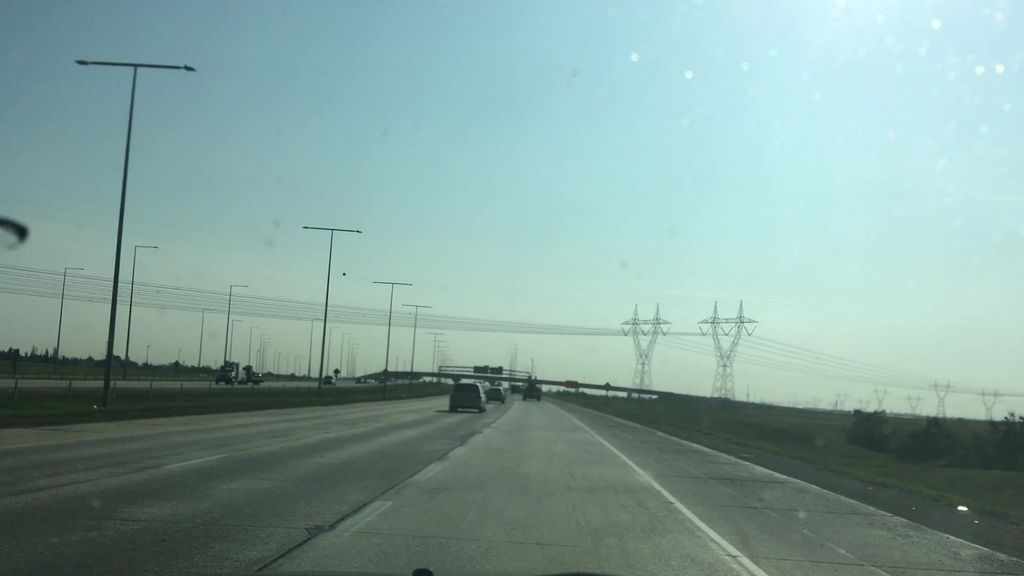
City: edmonton